Question: I'm following the below UML to create the classes that call delegate methods from an engine class, but when I tired to create an object of the Ferrari class and pass it the type of engine, ie a 'CombustionEngine'.
I get the error 'CombustionEngine cannot be resolved to a variable'.
I gather from this that the 'enzo' object can't see the 'CombustionEngine' class that is extended from the 'Engine' interface.
Can anyone see where I have gone wrong with the implementation of the hierarchy?

The 'CombustionEngine' class extended from 'Engine interface':
'''
public class CombustionEngine implements Engine {
//instance variables
private int speed;
public CombustionEngine(int speed) {
super();
this.speed = speed;
}
public CombustionEngine() {
super();
// TODO Auto-generated constructor stub
}
public void setSpeed(int speed) {
this.speed = speed;
}
@Override
public void stop() {
// TODO Auto-generated method stub
System.out.println("Combustion engine Stopped:");
}
@Override
public void start() {
// TODO Auto-generated method stub
System.out.println("Combustion engine Startedd:");
}
@Override
public void throttle(int power) {
// TODO Auto-generated method stub
speed += power;
}
@Override
public int getSpeed() {
// TODO Auto-generated method stub
return speed;
}
}
'''
The 'Engine' interface:
'''
public interface Engine {
void stop();
void start();
void throttle(int power);
int getSpeed();
}
'''
'PowerVehicle' class:
'''
public class PoweredVehicle {
Engine engine;
public PoweredVehicle(Engine engine) {
super();
this.engine = engine;
}
public Engine getEngine() {
return engine;
}
public void Drive(){
System.out.println("Generic Driving");
}
public void setEngine(Engine engine) {
this.engine = engine;
}
public void stop() {
engine.stop();
}
public void start() {
engine.start();
}
public void throttle(int power) {
engine.throttle(power);
}
public int getSpeed() {
return engine.getSpeed();
}
}
'''
The 'Ferrari' class:
'''
public class Ferrari extends PoweredVehicle {
public Ferrari(Engine engine) {
super(engine);
// TODO Auto-generated constructor stub
}
Ferrari f = new Ferrari(engine);
@Override
public void Drive() {
// TODO Auto-generated method stub
super.Drive();
System.out.println("Ferrari driving...");
}
}
'''
Finally in the 'Runner' class I try to create an instance of 'Ferrari'
'''
public class Runner {
public Runner() {
// TODO Auto-generated constructor stub
}
public static void main(String[] args) {
Ferrari enzo = new Ferrari(CombustionEngine);
}
}
'''
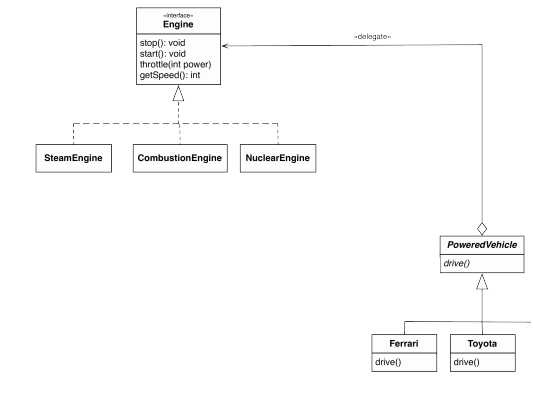
Answer: Why are you creating an instance of 'Ferrari' inside the 'Ferrari' class?
'''
public class Ferrari extends PoweredVehicle
{
public Ferrari(Engine engine) {
super(engine);
}
Ferrari f = new Ferrari(engine); // Why would you do this here?
@Override
public void Drive() {
super.Drive();
System.out.println("Ferrari driving...");
}
}
'''
And you have to pass in an instance of CombustionEngine, when creating a 'Ferrari' object
'''
public static void main(String[] args)
{
int someSpeed = 99;
Ferrari enzo = new Ferrari(new CombustionEngine(someSpeed));
}
'''
Here, you are implementing an interface, so there should not be a need for 'super()'
'''
public class CombustionEngine implements Engine
{
//instance variables
private int speed;
public CombustionEngine(int speed)
{
//super();
this.speed = speed;
}
....
}
'''